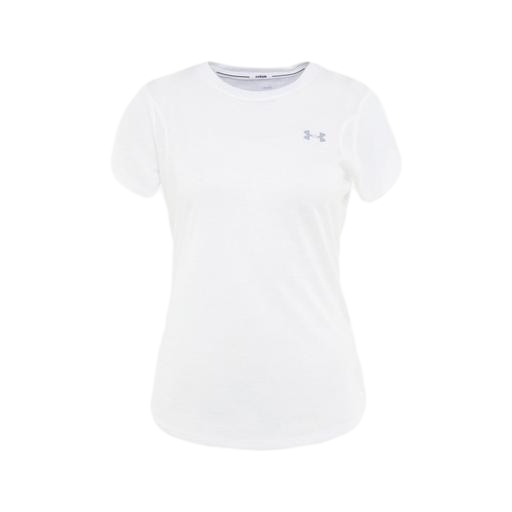
armour short sleeve, white technical t-shirt, authentic ua muscle t-shirt, white background